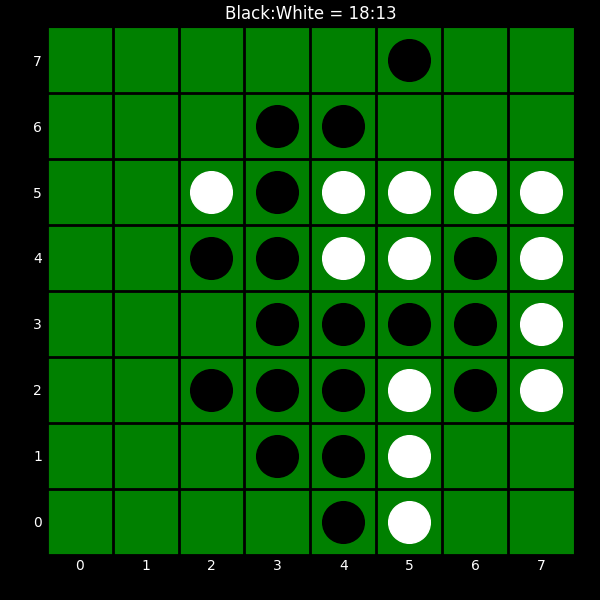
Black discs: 18
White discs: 13